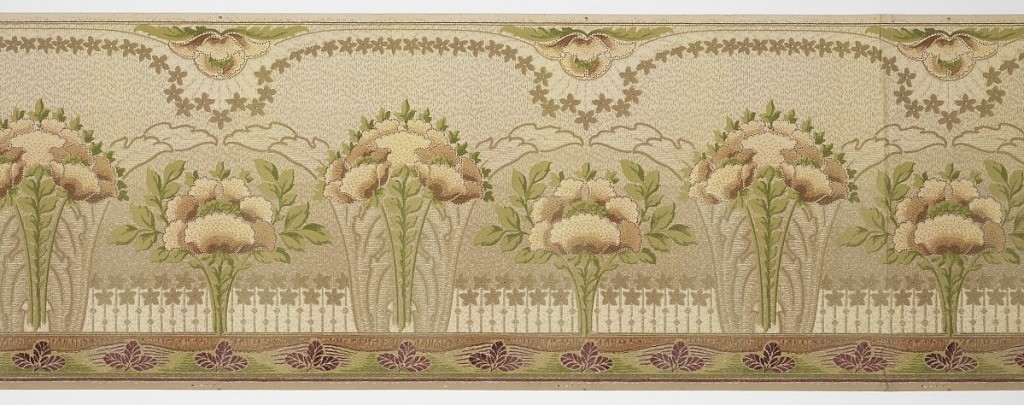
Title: Frieze
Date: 1905–1915
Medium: Machine-printed paper
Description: On cream ground, alternating tall and short plants on green stems and bushy beige and cream blossoms. Upper border has row of beige flowers with rounded blossom in beige and cream; lower border has purple three-leaved plant on green grass.